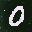
Label: 0